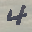
Label: 4